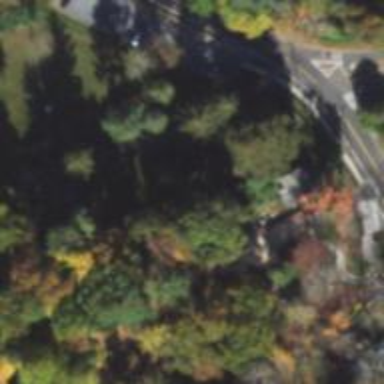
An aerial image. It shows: Park adjacent to cemetery.